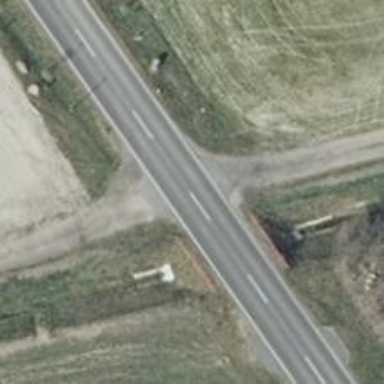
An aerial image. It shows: Secondary road.